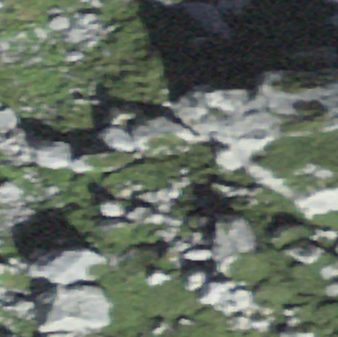
Label: bouldering_area